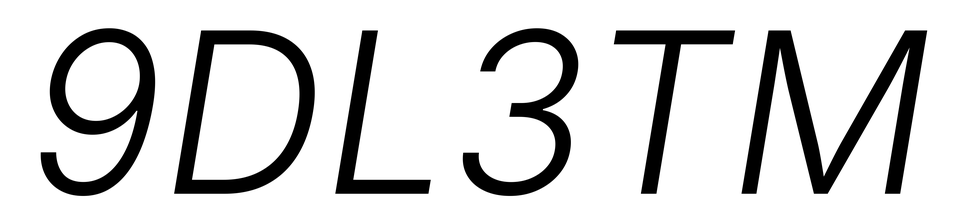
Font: Inter-Italic_Light_Italic